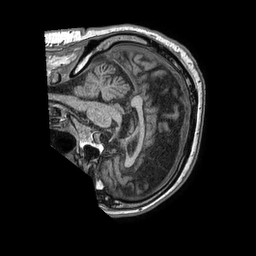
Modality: T1w
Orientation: sagittal
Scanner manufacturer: philips
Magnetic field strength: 1.5 T
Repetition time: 0.007551 s
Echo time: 0.003433 s